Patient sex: M
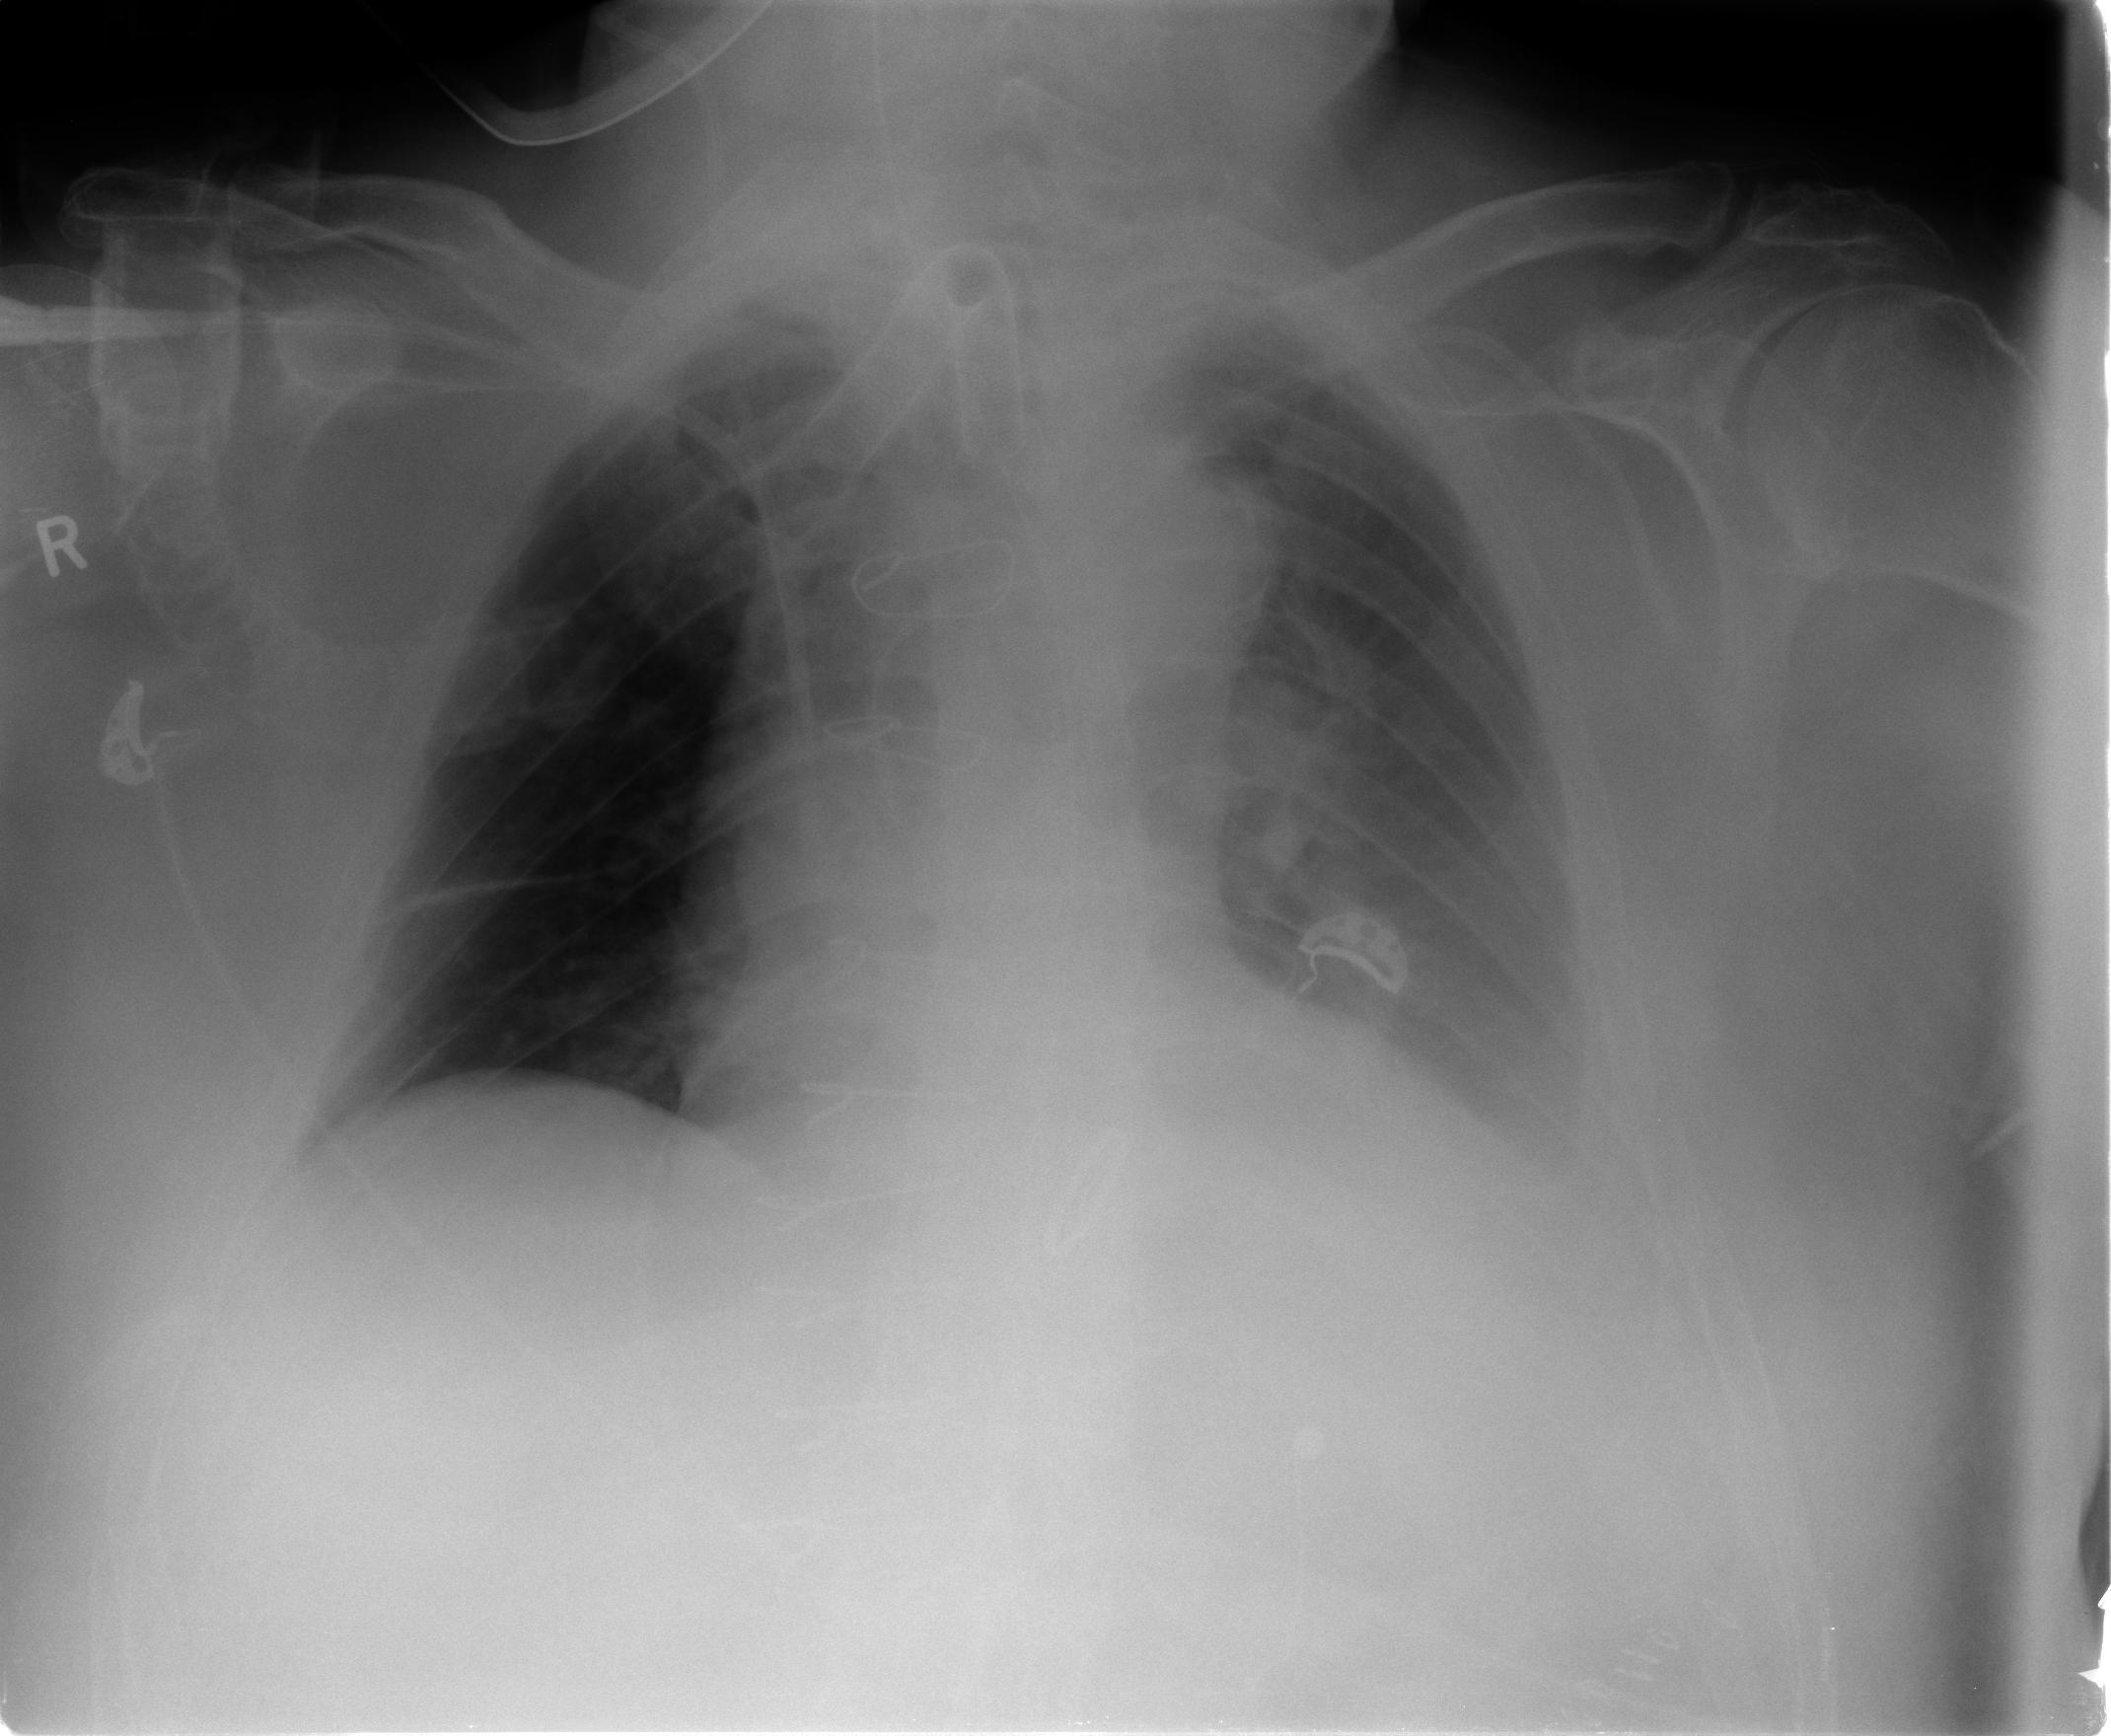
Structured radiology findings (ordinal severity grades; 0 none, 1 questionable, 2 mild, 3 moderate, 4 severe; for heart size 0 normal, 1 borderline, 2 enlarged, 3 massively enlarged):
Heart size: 2
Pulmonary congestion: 1
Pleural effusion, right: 0
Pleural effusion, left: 2
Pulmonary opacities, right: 0
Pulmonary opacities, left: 2
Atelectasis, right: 2
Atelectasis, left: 2